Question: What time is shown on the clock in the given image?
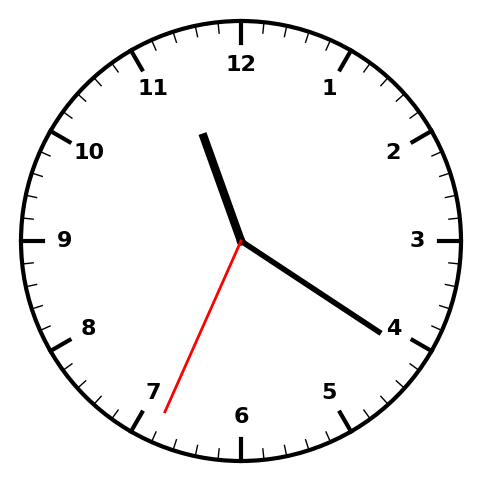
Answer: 11:20:34